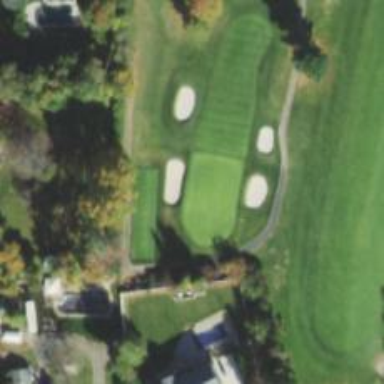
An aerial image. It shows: Golf hole.